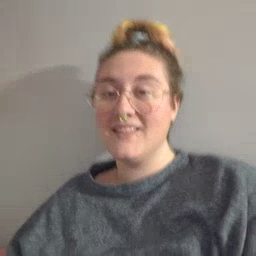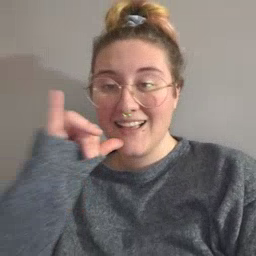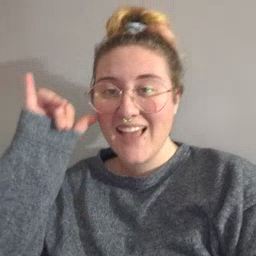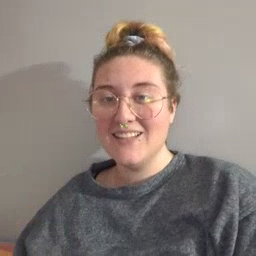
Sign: yesterday